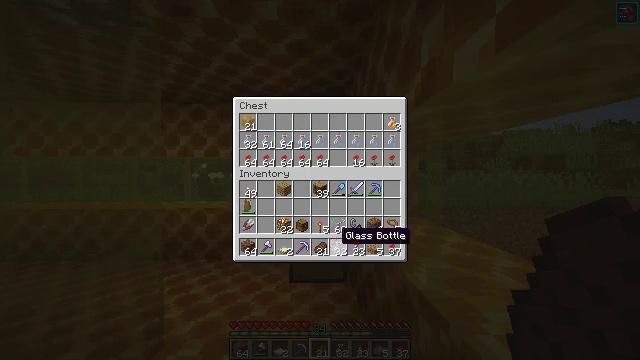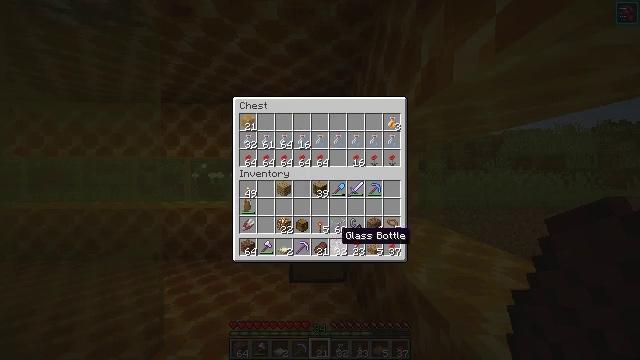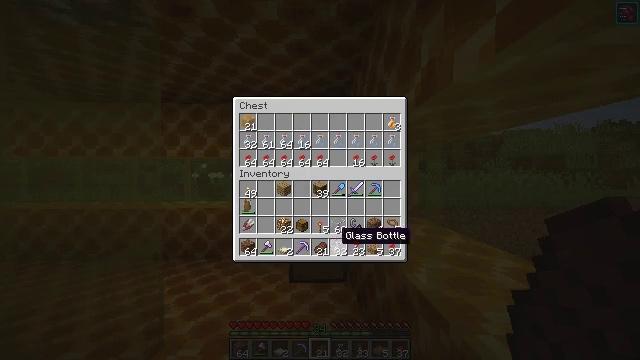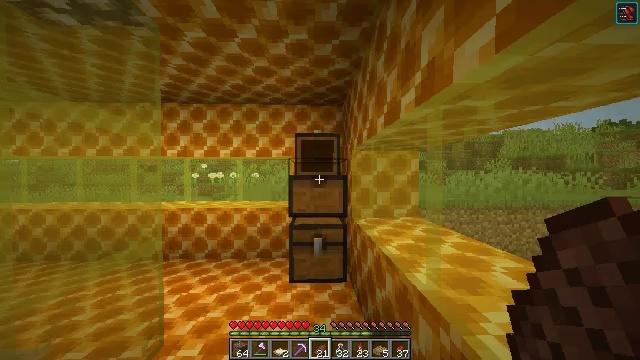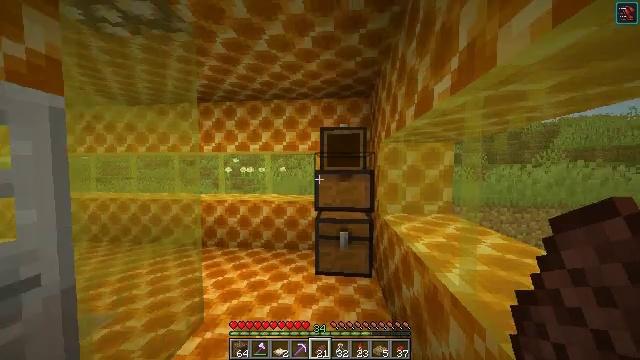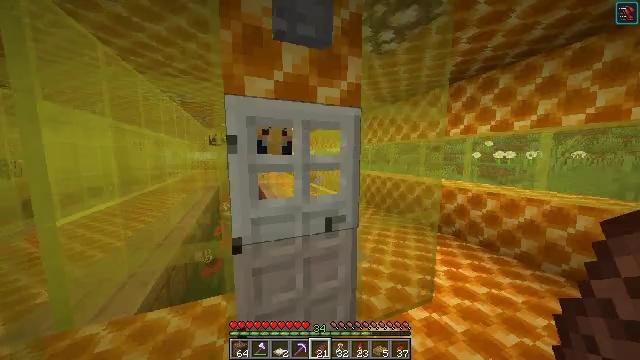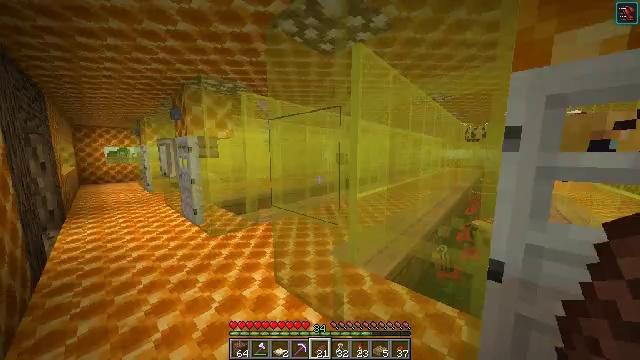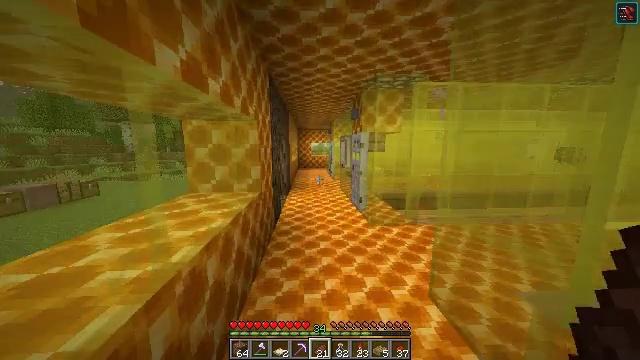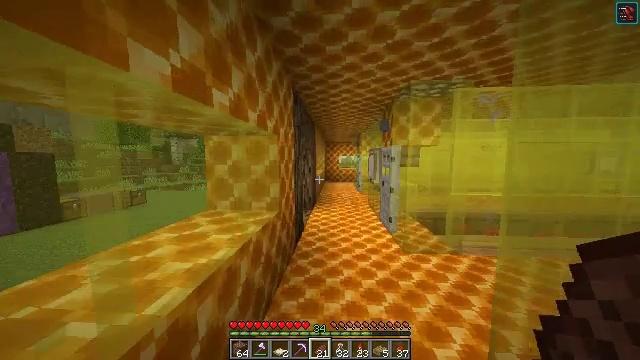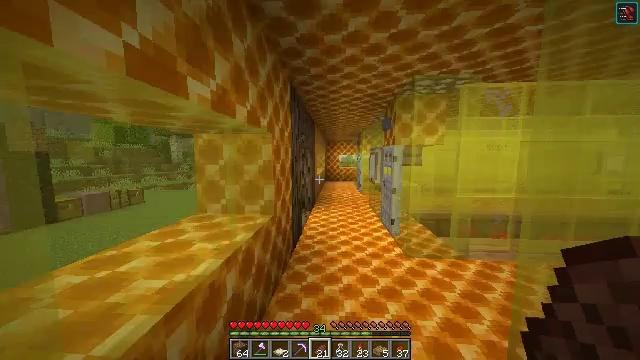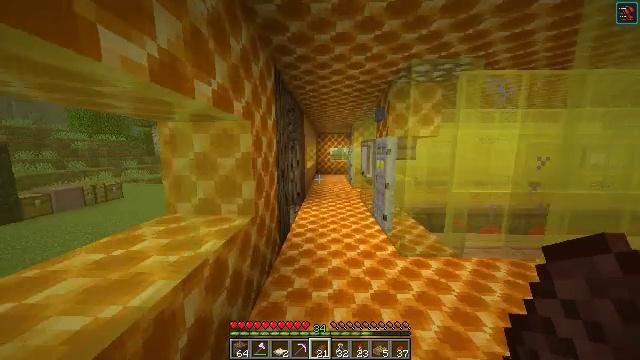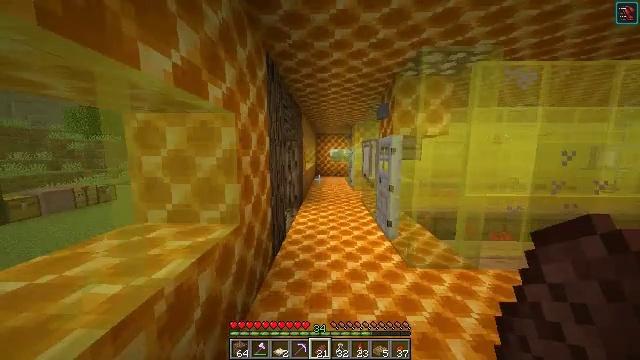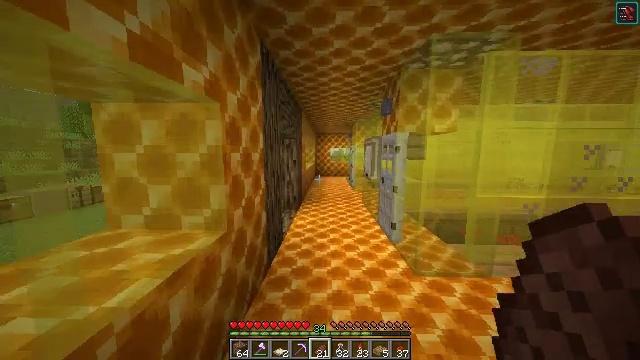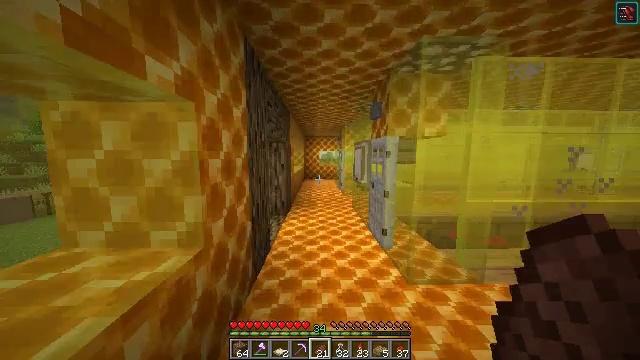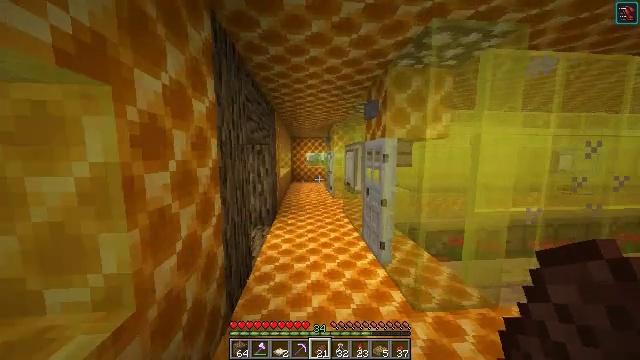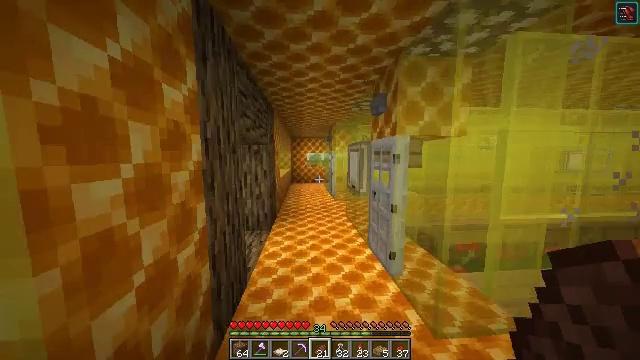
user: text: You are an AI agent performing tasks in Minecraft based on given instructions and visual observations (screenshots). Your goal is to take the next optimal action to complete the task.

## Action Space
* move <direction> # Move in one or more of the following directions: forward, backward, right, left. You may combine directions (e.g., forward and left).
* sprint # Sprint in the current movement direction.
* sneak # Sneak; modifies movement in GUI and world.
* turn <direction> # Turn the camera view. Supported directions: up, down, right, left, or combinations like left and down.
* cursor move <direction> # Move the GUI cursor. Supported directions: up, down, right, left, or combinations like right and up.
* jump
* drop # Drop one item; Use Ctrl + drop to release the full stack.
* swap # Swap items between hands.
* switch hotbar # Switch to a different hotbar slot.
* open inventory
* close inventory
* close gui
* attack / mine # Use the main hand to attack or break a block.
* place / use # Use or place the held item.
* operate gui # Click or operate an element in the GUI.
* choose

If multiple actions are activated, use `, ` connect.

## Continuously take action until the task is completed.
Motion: motion action
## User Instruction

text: Get a honey block by mixing honey bottles in the crafting table.
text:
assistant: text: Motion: no_op
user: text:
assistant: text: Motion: no_op
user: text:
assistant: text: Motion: close inventory
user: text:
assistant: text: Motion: turn left and down, close inventory
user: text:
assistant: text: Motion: turn left and down
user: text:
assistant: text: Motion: move forward, turn left
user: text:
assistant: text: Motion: move forward, turn left and down
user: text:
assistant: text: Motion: move forward, turn left and up
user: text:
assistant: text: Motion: move forward
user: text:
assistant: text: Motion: move forward, turn right and down
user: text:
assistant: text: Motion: move forward
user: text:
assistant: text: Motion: move forward
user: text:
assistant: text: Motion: move forward, turn right
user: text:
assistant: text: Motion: move forward, turn right
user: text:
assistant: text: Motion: move forward
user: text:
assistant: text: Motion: move forward
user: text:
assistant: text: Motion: move forward
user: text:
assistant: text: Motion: move forward
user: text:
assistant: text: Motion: move forward
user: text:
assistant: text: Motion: move forward
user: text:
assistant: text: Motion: move forward
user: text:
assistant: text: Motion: move forward
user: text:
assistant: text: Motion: move forward and move right
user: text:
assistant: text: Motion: move forward and move right
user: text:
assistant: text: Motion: move forward
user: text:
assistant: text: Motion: move forward
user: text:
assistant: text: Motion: move forward
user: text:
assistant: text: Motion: move forward
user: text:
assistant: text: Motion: move forward
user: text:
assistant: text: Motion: move forward and move left